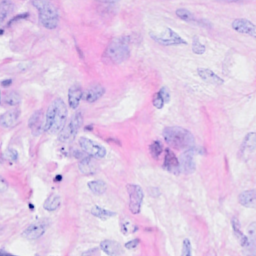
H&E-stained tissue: Breast